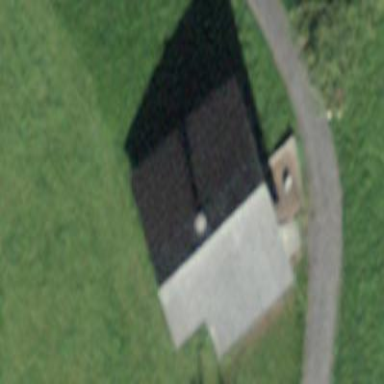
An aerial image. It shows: Rural barn.